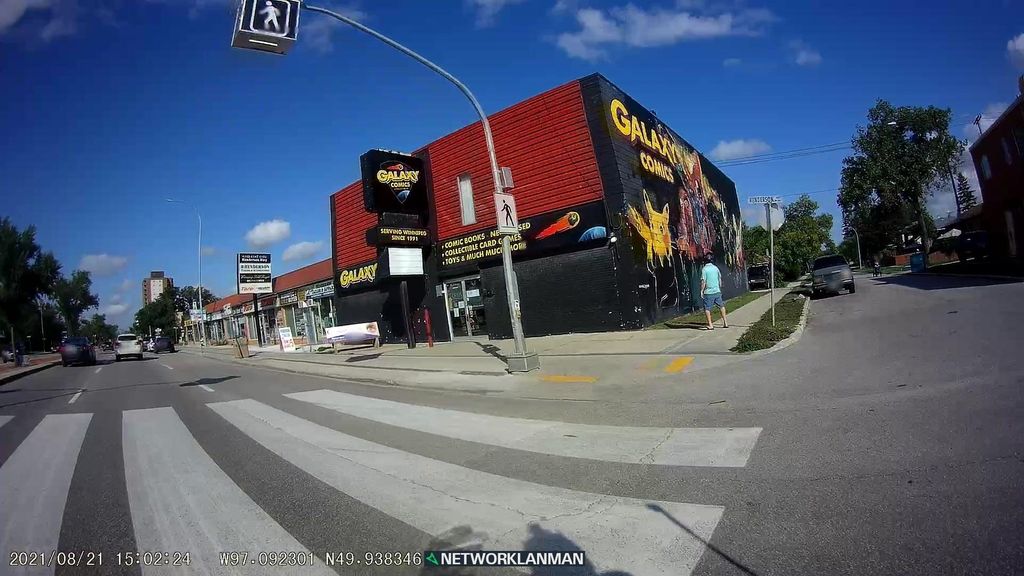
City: winnipeg